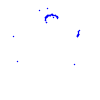
Particle: kaon